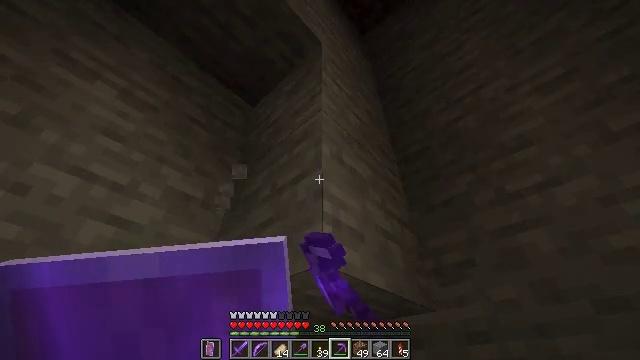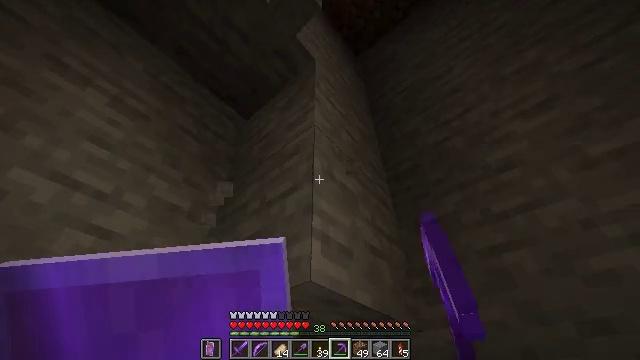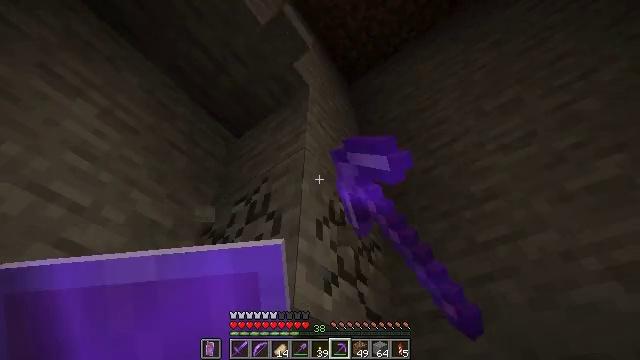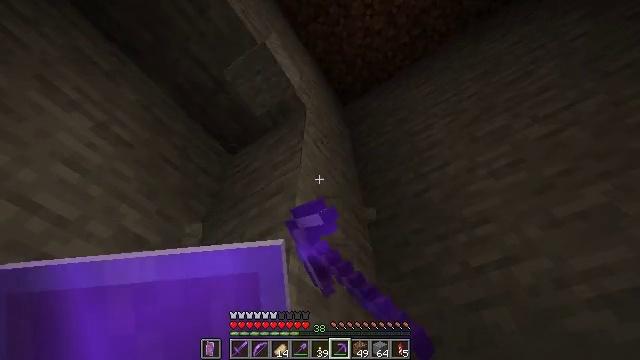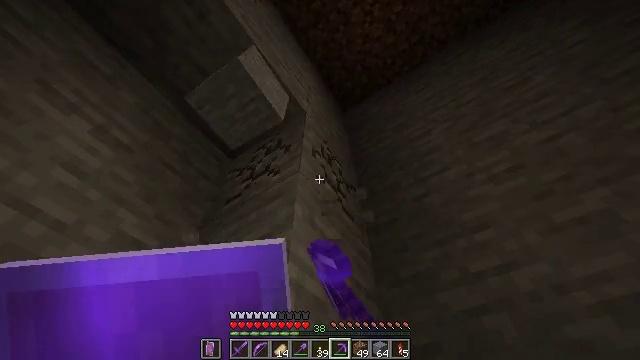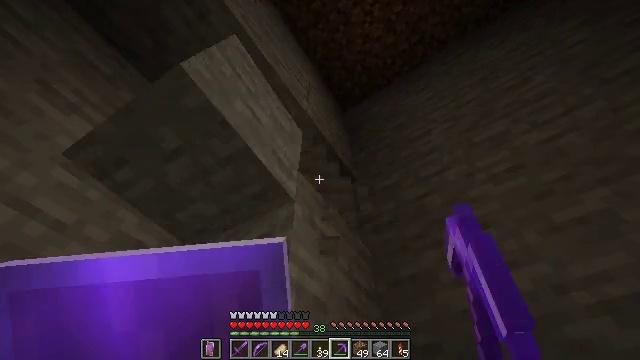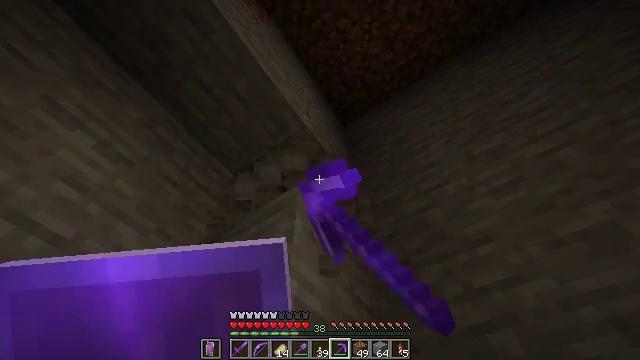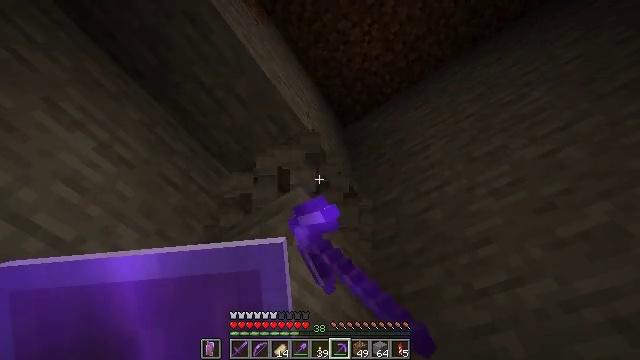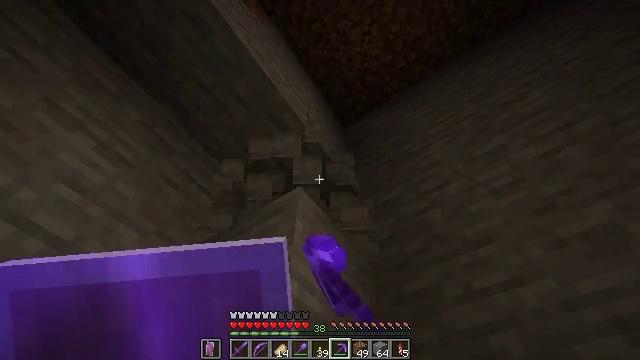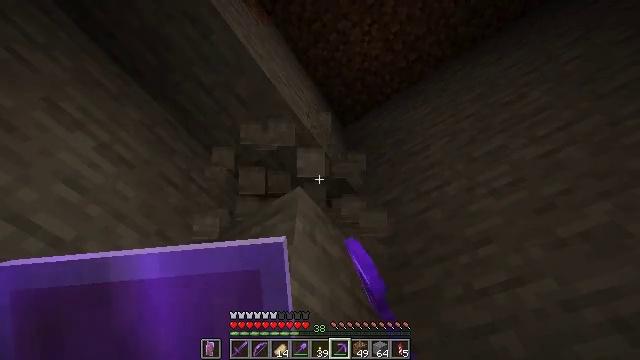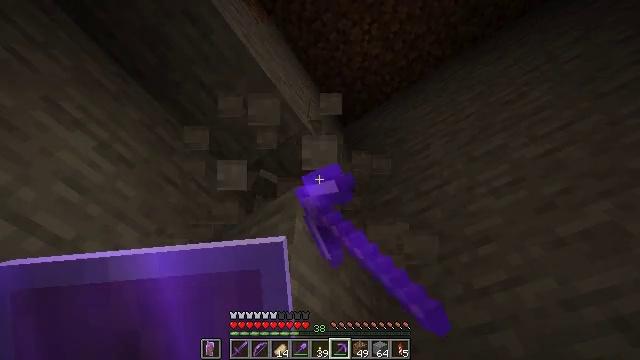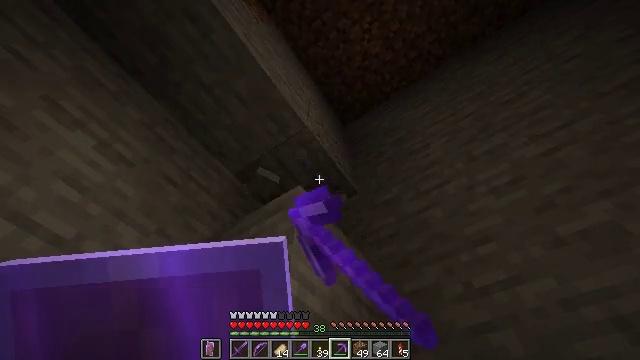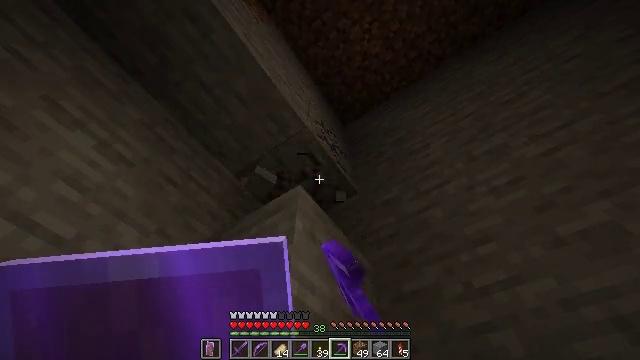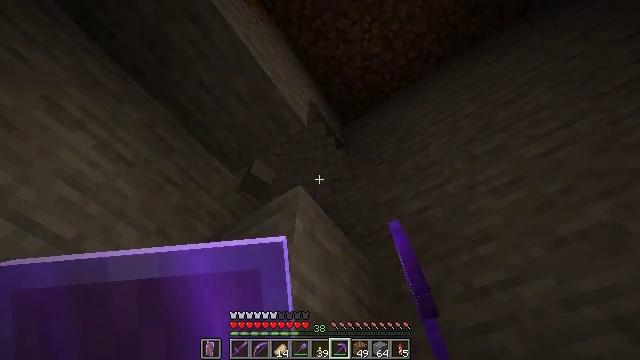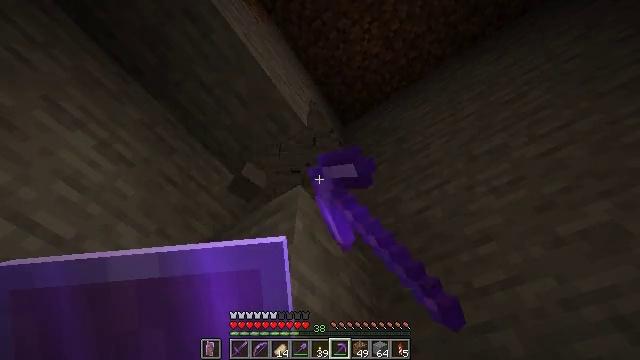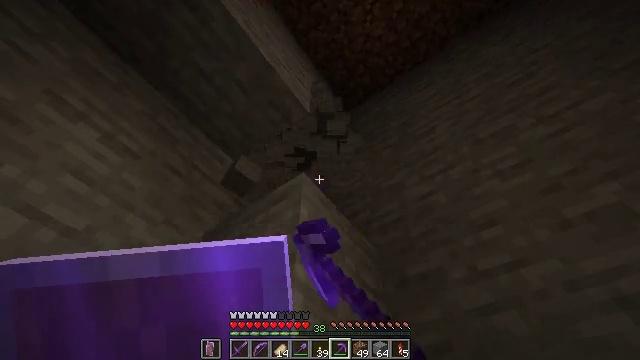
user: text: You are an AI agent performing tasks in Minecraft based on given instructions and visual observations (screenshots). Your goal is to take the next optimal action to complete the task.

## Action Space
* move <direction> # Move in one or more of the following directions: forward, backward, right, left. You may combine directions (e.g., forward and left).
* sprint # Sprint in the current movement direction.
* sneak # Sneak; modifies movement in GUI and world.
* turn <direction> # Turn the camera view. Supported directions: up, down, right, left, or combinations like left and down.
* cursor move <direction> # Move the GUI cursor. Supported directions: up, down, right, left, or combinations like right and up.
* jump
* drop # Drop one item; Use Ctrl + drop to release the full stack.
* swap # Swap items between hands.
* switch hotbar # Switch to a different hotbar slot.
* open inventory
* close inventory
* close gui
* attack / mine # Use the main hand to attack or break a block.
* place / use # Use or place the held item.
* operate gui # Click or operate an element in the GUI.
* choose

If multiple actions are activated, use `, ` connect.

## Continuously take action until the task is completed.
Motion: motion action
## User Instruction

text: Break the stone block.
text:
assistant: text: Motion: turn right and up, attack / mine
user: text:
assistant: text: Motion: turn right and up, attack / mine
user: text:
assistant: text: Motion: turn right and up, attack / mine
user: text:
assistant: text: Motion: turn up, attack / mine
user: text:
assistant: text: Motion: attack / mine
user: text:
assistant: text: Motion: turn up, attack / mine
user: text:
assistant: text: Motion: attack / mine
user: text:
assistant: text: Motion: attack / mine
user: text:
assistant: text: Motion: attack / mine
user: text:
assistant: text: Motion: attack / mine
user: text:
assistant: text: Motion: attack / mine
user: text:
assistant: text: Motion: attack / mine
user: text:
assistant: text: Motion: attack / mine
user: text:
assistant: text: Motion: attack / mine
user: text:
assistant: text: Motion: turn left and down, attack / mine
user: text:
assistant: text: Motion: turn left and down, attack / mine
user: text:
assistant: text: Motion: turn down, attack / mine
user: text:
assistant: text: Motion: attack / mine
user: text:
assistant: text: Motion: attack / mine
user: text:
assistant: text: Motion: attack / mine
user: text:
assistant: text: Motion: no_op
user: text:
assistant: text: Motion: no_op
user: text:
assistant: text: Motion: no_op
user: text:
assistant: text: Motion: no_op
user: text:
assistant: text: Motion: no_op
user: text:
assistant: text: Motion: no_op
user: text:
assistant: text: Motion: no_op
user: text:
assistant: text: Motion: turn up
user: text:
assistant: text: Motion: move forward
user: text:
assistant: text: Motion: move forward